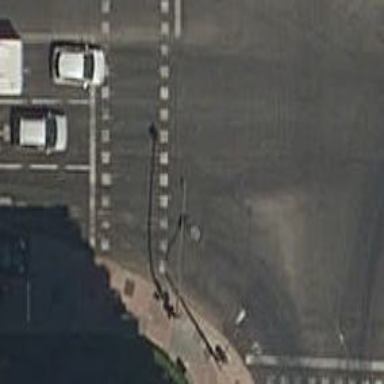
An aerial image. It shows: Road with traffic signals at crossing.